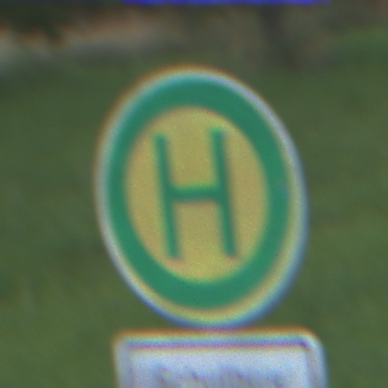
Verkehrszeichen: Haltestelle
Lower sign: ZeitangabenMitBeschraenkungAufWochentage5
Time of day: MorningAfternoon
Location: Outdoor (Nature)
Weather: PartlyCloudy
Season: NotSpecified
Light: Natural